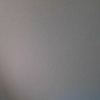
Label: space